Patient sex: F
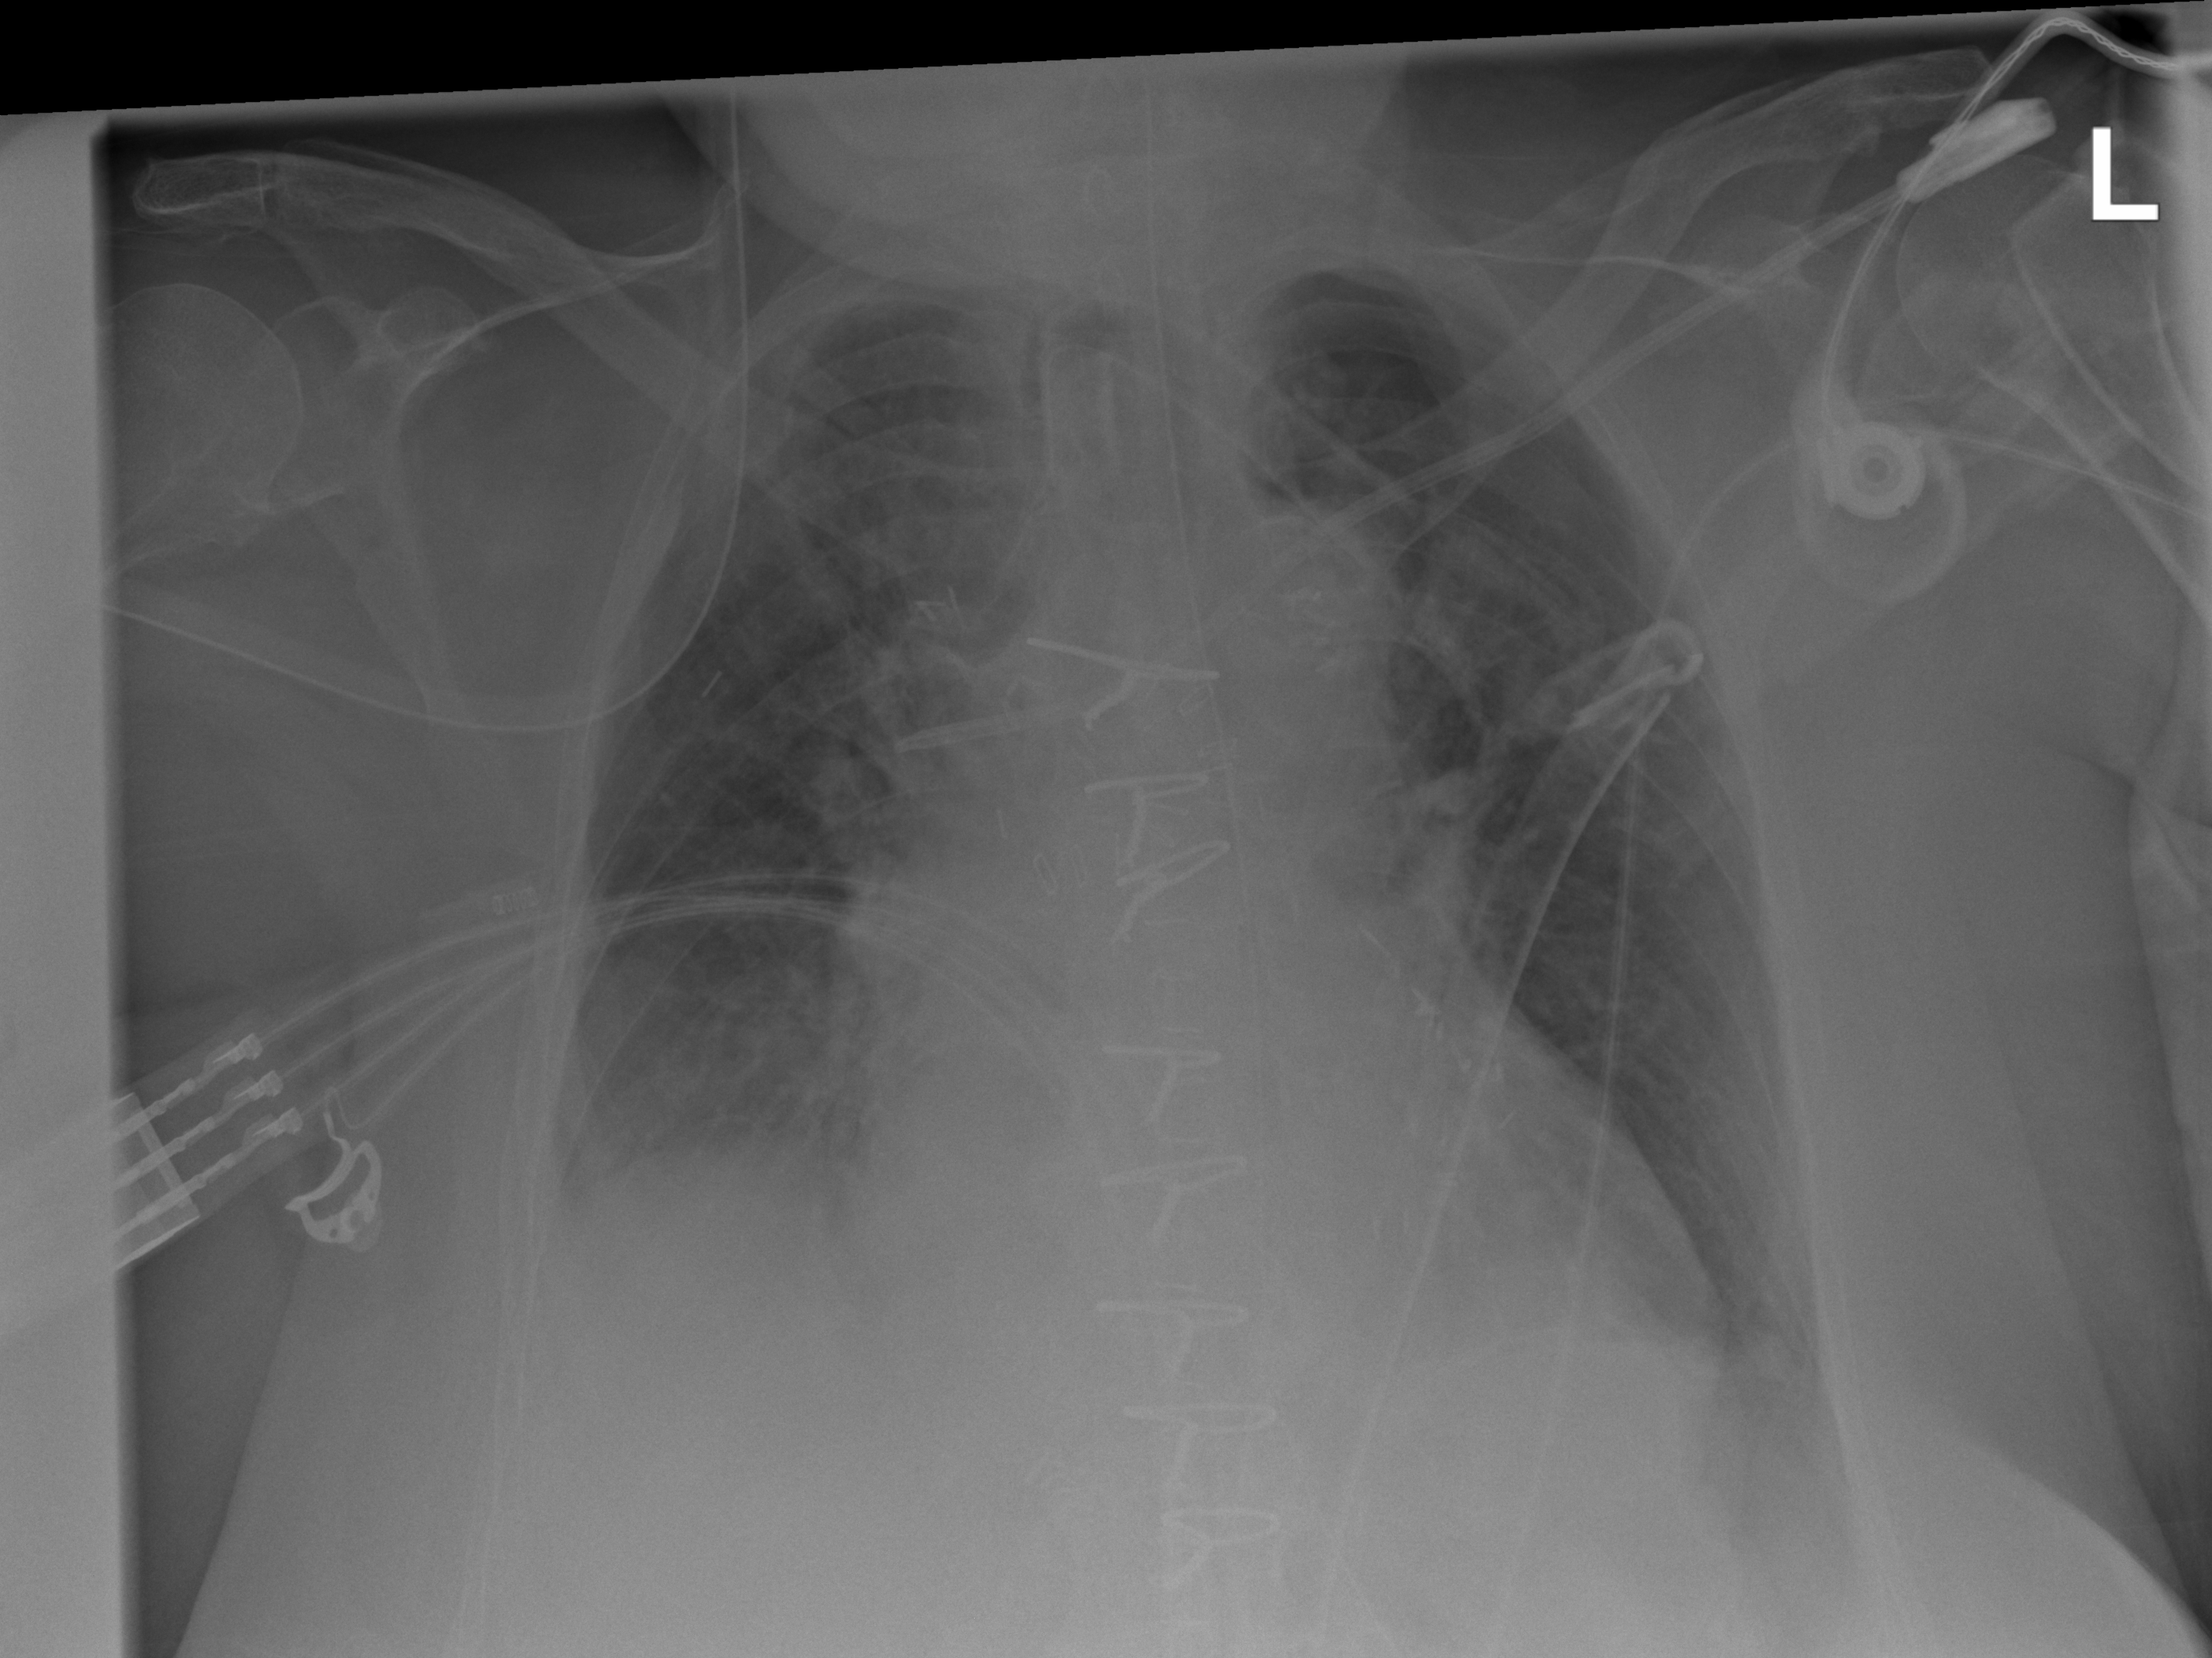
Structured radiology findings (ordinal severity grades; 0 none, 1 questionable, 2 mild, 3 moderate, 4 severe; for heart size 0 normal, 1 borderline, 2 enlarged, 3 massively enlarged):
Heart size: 2
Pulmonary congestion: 2
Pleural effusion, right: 2
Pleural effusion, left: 2
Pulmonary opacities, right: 2
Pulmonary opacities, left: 2
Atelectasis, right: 2
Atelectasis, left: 2